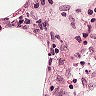
Metastatic tissue present: no